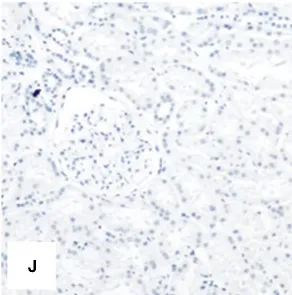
Pathological features of renal biopsy. (I, J) Immunohistochemistry staining for BRAF was negative.
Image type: pathology (immunostaining)